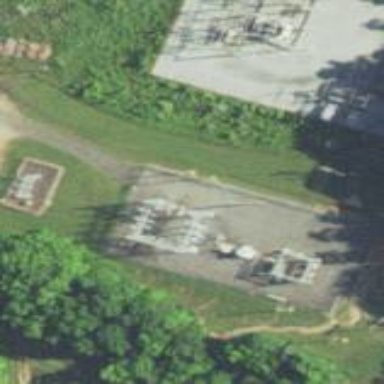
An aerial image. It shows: Distribution level power substation surrounded by fence.